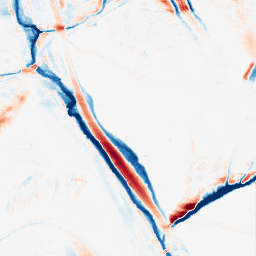
Category: morphological
Decomposition family: morphological_ellipse
Decomposition parameters: operation: average
width: 10
height: 30
Upsampling method: sinc_hamming
Upsampling parameters: scale: 8
kernel_size: 16
Upsampling scale: 8